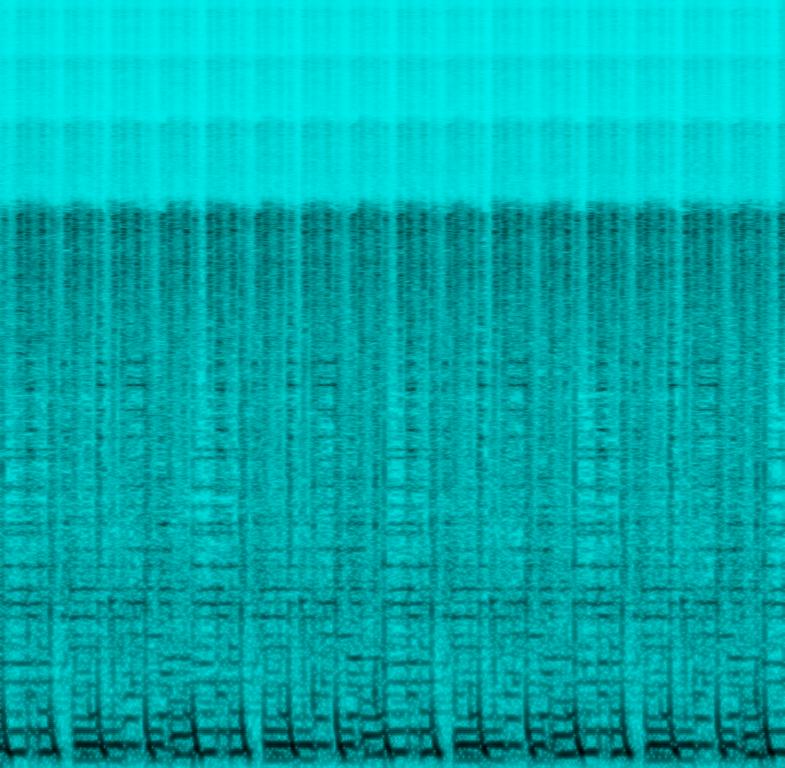
The low quality recording features an electro house song that consists of punchy "4 on the floor" kick pattern, claps, funky electric guitar melody, groovy synth keys, groovy bass that glues everything together and shimmering shakers. It sounds a bit muddy, but also energetic, fun and exciting - like something you would hear in clubs during 70s and 80s a lot.